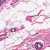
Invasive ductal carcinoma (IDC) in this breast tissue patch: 0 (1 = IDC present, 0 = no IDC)